Field crop: maize
Growth stage: 2
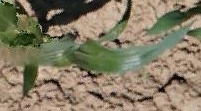
Species: maize